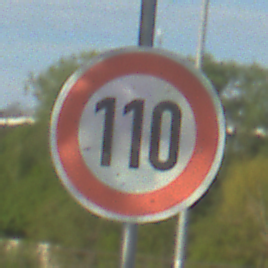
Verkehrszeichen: Geschwindigkeit110
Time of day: MorningAfternoon
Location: Outdoor (Suburban)
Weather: PartlyCloudy
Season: NotSpecified
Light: Natural